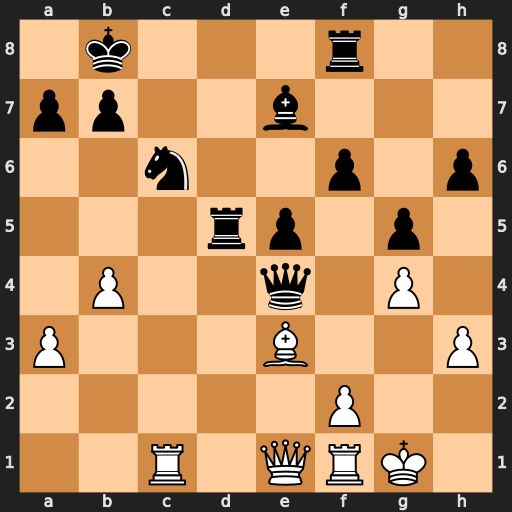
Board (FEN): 1k3r2/pp2b3/2n2p1p/3rp1p1/1P2q1P1/P3B2P/5P2/2R1QRK1
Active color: w
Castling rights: -
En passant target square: -
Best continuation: Bxa7+ Kxa7 Qxe4